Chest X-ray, AP view. Patient: 51 years old, sex M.
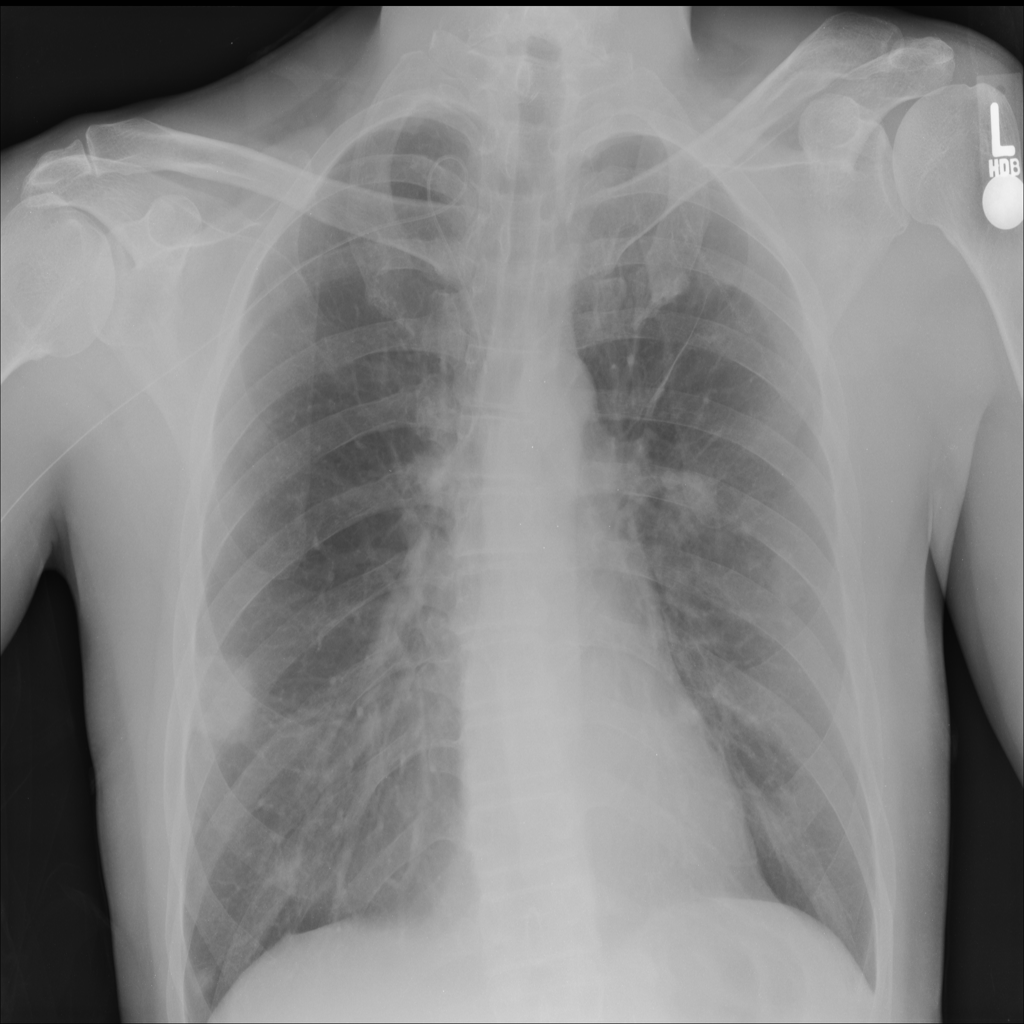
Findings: Mass